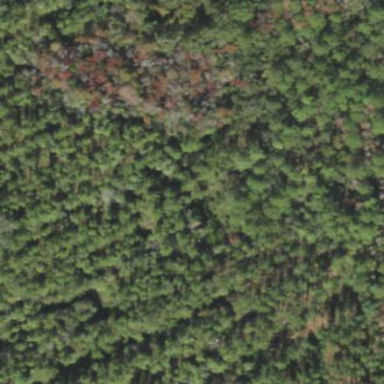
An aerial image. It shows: Mixed woodland with various types of leaves.